Question: I am currently using asp.net membership provider and it has several tables as shown below!

And in this there are two main tables where the info of user is stored such as username,password,email etc..
Now I have password column in Membership table.So I would like to include a copy of that in the users table.
So how can I do that?
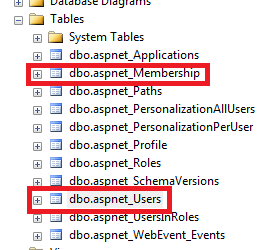
Answer: Actually creating a "password" field in the Users table and copying the content of the Membership table is not a good idea, as already pointed out by HLGEM in his comment.
If you really want to query the Users table get the password from the Membership table in the same query, why don't you just join the tables?
'''
SELECT aspnet_Membership.Password, aspnet_Users.*
FROM aspnet_Membership
INNER JOIN aspnet_Users ON aspnet_Membership.UserId = aspnet_Users.UserId
'''
If you need this query really often, you can create it as a view:
'''
CREATE VIEW YourUserView AS
SELECT aspnet_Membership.Password, aspnet_Users.*
FROM aspnet_Membership
INNER JOIN aspnet_Users ON aspnet_Membership.UserId = aspnet_Users.UserId
'''